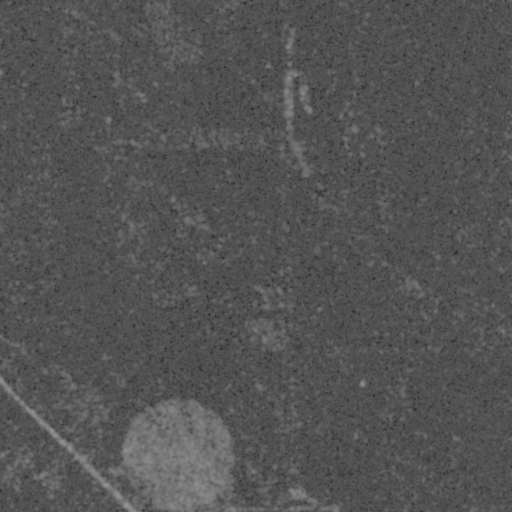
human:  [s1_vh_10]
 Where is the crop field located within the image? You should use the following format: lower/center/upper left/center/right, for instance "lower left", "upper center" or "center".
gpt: The crop field is located in the lower left of the image.
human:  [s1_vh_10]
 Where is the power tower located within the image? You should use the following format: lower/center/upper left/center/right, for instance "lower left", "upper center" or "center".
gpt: There is no power tower in the image.

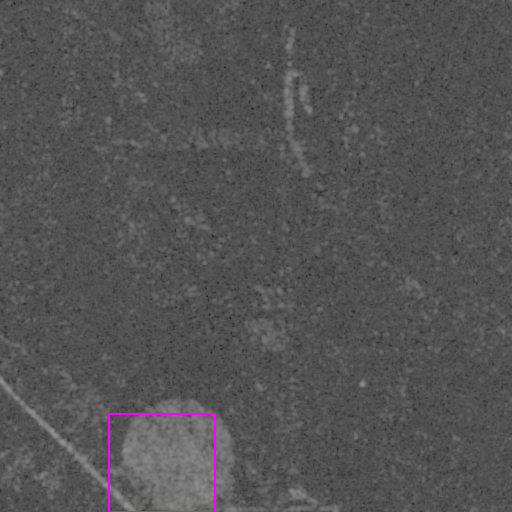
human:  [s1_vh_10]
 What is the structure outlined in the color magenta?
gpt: The structure outlined in magenta is a crop field.
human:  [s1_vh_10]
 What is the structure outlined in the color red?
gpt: There is no red outline.